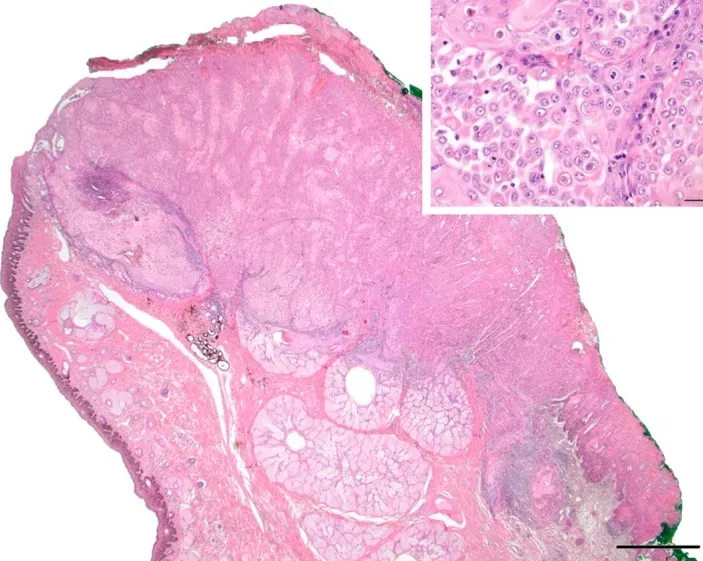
Hematoxylin and eosin showing a poorly differentiated squamous cell carcinoma. The tumor is effacing and ulcerating the conjunctiva and deeply infiltrates the subjacent fibroconnective tissue. There is destruction of Meibomian glands and secondary lymphoplasmacytic inflammation. Scale bar 1 mm. Inset: Neoplastic cells are often dyskeratotic and acantholytic. Note bizarre mitotic figures and cell cannibalism.
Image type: pathology (h&e)